Question: I am trying to calculate win rate for the below table in SQL but not getting a correct answer

What I am looking for is WON = 1111/1496*100
So far i've got
'''
SELECT Sum( Status = 'Won') /(Select Count(Status))*100 as Win_rate
FROM table
'''
If i run the above it gives me '0'.
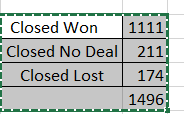
Answer: Your problem is integer division. Both operands of the division are integers, so SQLite forces an integer result. A typical workaround is force decimal context, like:
'''
SELECT 100.0 * sum(Status = 'Won') / Count(*) as Win_rate FROM mytable
'''
But it is simpler to use 'avg()' here:
'''
SELECT avg(Status = 'Won') * 100 as Win_rate
FROM mytable
'''